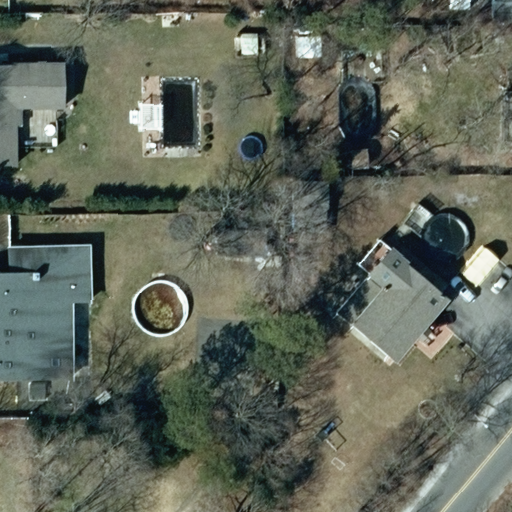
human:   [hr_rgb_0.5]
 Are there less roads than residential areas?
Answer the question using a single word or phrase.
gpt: no

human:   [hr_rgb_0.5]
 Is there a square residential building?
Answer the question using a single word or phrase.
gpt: no

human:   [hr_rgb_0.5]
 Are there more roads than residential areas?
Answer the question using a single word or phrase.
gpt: no

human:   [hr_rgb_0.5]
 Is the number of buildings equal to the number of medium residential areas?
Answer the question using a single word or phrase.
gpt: no

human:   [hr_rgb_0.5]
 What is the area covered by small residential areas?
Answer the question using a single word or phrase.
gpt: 0m2

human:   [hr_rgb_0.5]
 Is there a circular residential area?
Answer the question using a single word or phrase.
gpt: no

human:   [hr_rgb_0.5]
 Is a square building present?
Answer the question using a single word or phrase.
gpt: no

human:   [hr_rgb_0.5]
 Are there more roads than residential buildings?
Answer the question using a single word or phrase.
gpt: no

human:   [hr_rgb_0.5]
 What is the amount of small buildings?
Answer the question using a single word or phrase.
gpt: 4

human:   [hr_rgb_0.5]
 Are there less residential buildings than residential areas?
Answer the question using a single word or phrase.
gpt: no

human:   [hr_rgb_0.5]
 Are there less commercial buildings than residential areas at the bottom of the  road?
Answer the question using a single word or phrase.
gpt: yes

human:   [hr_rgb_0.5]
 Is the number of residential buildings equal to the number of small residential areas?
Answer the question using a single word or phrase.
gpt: no

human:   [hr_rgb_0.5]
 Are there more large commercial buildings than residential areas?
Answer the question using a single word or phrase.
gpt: no

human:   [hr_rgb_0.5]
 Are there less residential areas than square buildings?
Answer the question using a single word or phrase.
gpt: no

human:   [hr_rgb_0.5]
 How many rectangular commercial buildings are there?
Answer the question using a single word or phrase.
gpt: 0

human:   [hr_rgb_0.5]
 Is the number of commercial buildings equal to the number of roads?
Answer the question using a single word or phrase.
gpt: no

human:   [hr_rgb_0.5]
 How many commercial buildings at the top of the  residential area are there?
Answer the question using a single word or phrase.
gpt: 0

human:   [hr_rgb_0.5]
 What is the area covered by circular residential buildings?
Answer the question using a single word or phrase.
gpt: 0m2

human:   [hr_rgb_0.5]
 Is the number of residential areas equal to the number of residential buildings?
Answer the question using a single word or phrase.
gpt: no

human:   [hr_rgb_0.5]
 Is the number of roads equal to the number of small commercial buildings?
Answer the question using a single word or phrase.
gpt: no

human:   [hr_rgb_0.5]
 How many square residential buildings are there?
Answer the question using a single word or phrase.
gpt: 0

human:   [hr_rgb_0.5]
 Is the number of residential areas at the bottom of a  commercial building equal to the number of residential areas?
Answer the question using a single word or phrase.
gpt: no

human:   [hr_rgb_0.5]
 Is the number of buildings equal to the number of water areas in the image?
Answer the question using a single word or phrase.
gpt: no

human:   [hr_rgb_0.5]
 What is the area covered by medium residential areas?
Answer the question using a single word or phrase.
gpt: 0m2

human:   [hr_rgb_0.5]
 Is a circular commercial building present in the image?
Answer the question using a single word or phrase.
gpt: no

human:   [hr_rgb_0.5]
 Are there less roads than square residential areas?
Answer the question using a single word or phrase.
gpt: no

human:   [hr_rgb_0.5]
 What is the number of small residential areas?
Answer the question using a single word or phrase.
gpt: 0

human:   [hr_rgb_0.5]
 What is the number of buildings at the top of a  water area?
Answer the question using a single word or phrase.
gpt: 0

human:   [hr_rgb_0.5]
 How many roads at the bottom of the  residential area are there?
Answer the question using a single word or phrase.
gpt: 0

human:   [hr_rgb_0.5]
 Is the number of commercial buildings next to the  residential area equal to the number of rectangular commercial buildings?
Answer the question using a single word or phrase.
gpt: yes

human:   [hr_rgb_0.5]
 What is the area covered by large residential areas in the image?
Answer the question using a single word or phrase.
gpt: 4525m2

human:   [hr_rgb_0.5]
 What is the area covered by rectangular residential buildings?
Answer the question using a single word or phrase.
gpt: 142m2

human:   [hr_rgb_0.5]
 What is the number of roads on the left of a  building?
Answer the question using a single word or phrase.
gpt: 1

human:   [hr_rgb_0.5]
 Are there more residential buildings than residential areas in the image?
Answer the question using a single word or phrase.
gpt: yes

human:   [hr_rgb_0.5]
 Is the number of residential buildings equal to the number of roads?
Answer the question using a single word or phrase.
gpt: no

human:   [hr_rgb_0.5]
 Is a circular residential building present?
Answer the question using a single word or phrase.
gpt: no